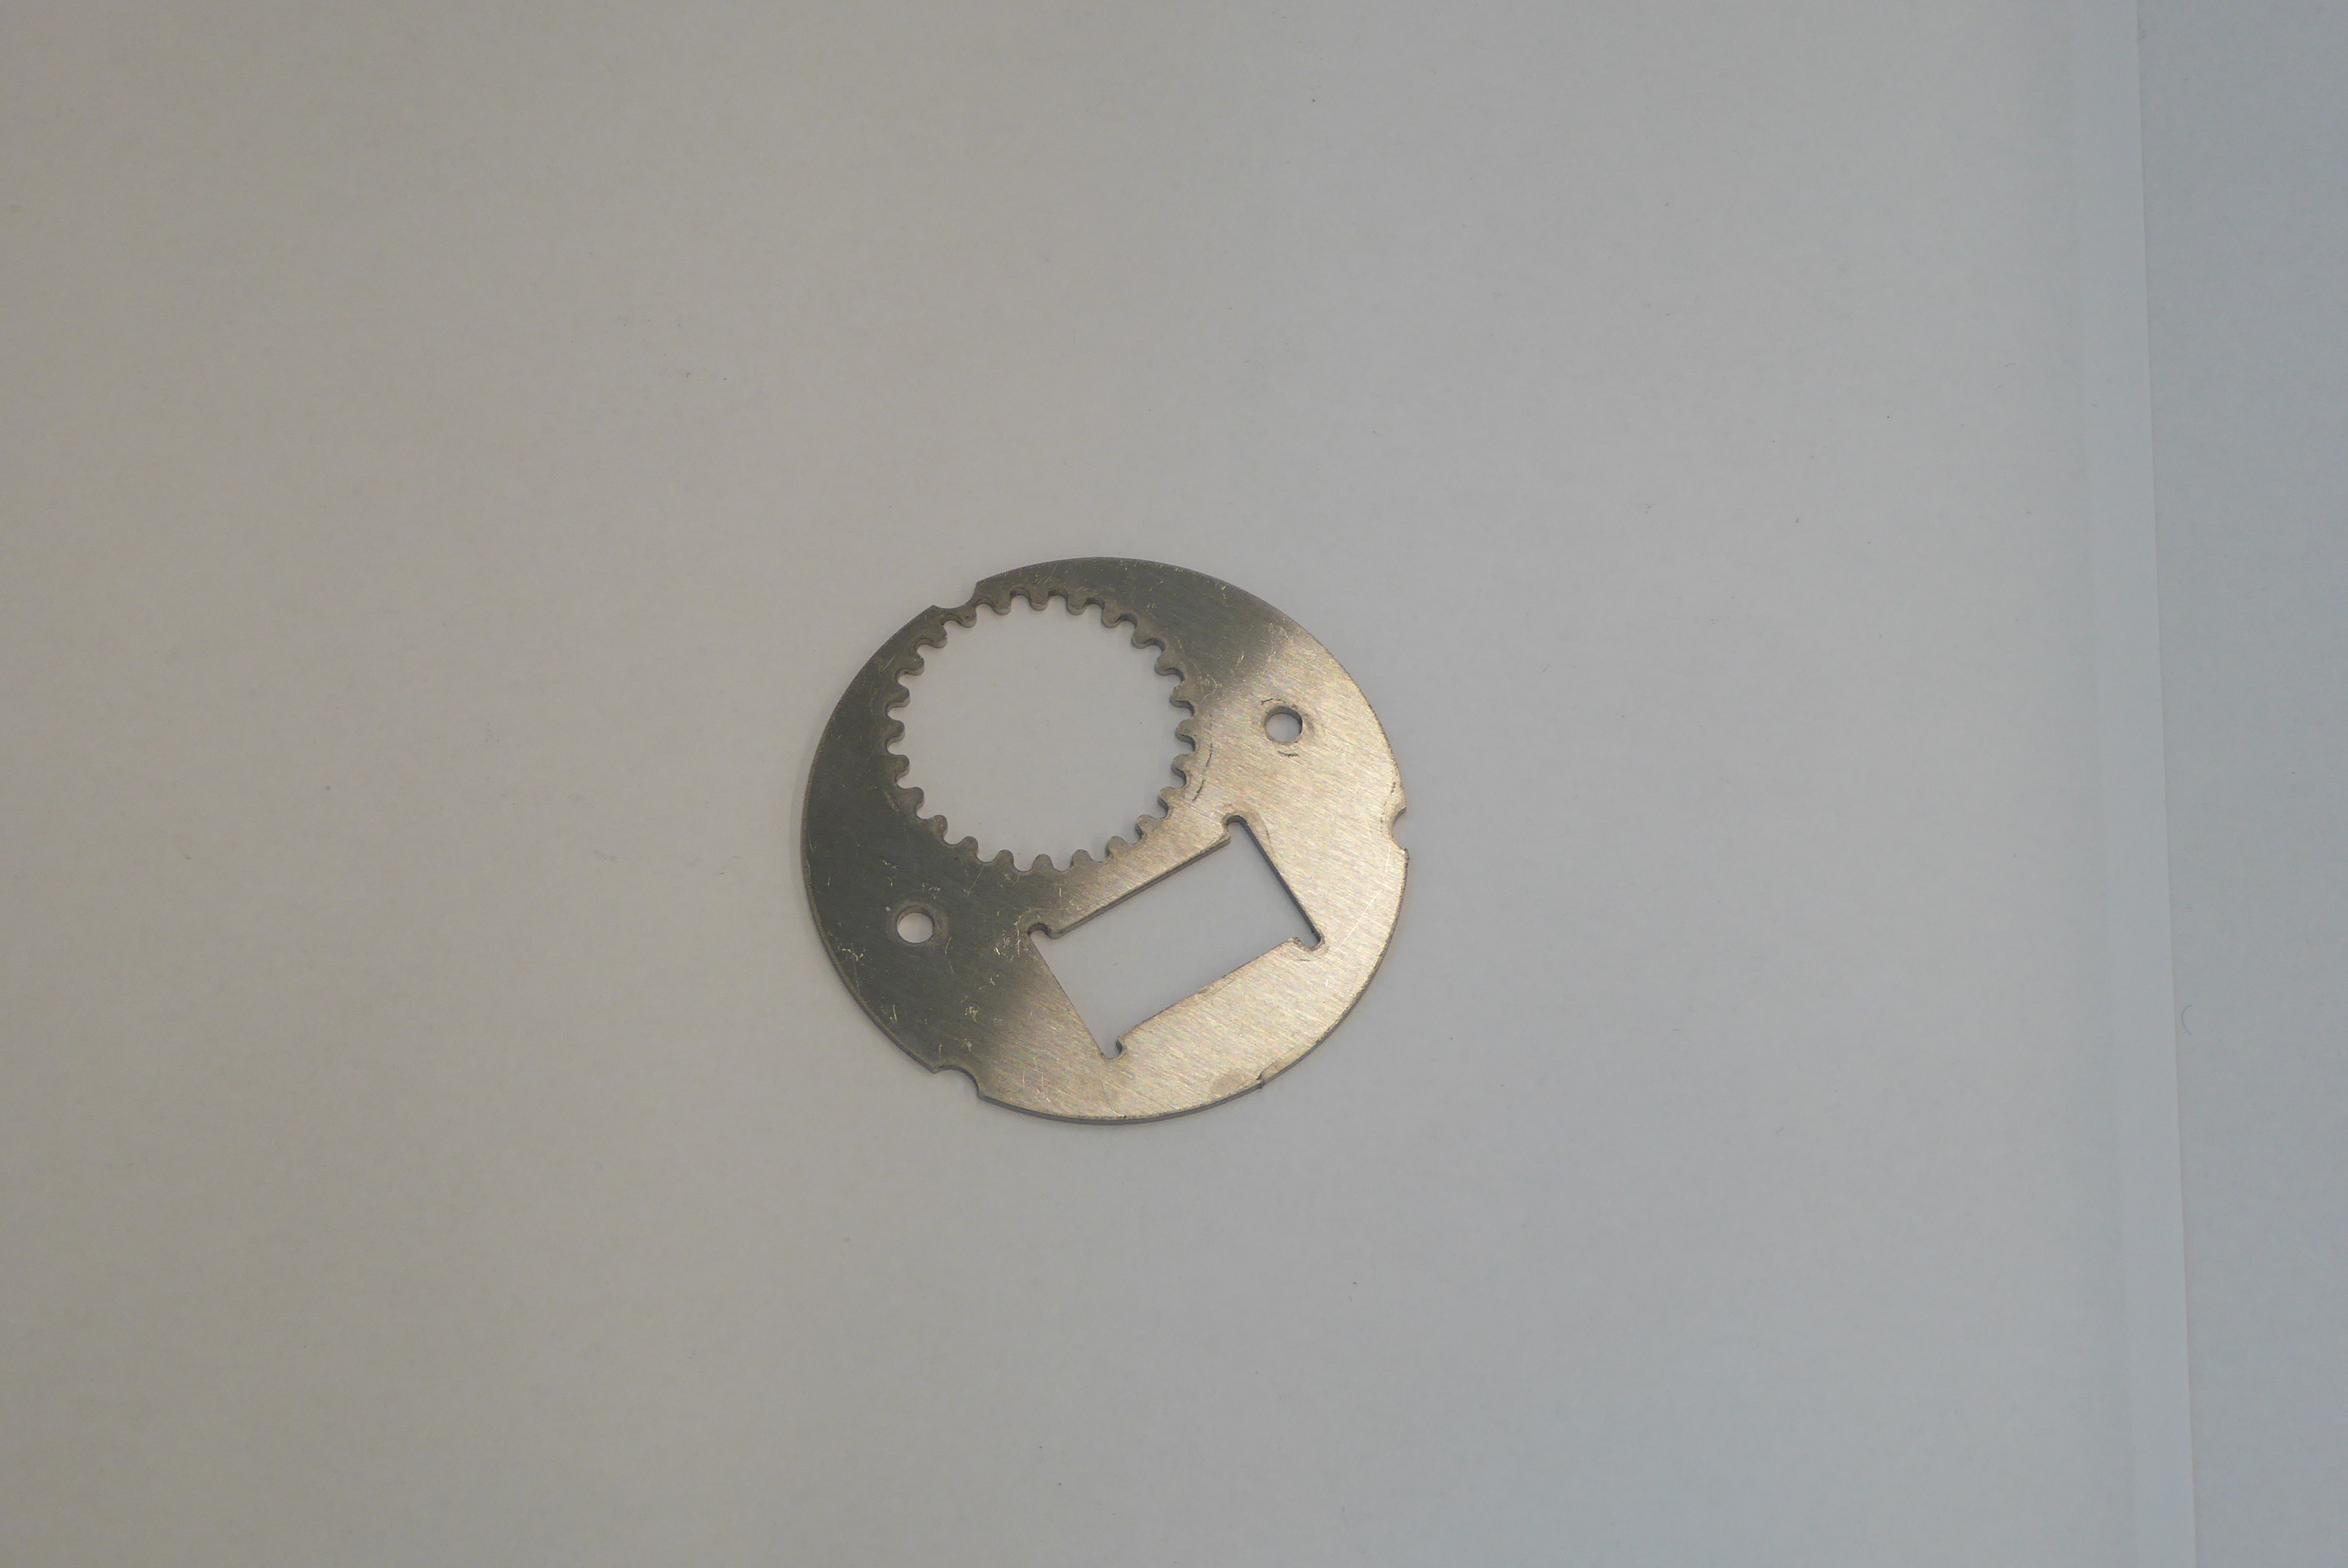
Label: Bottle Opener - Inlay